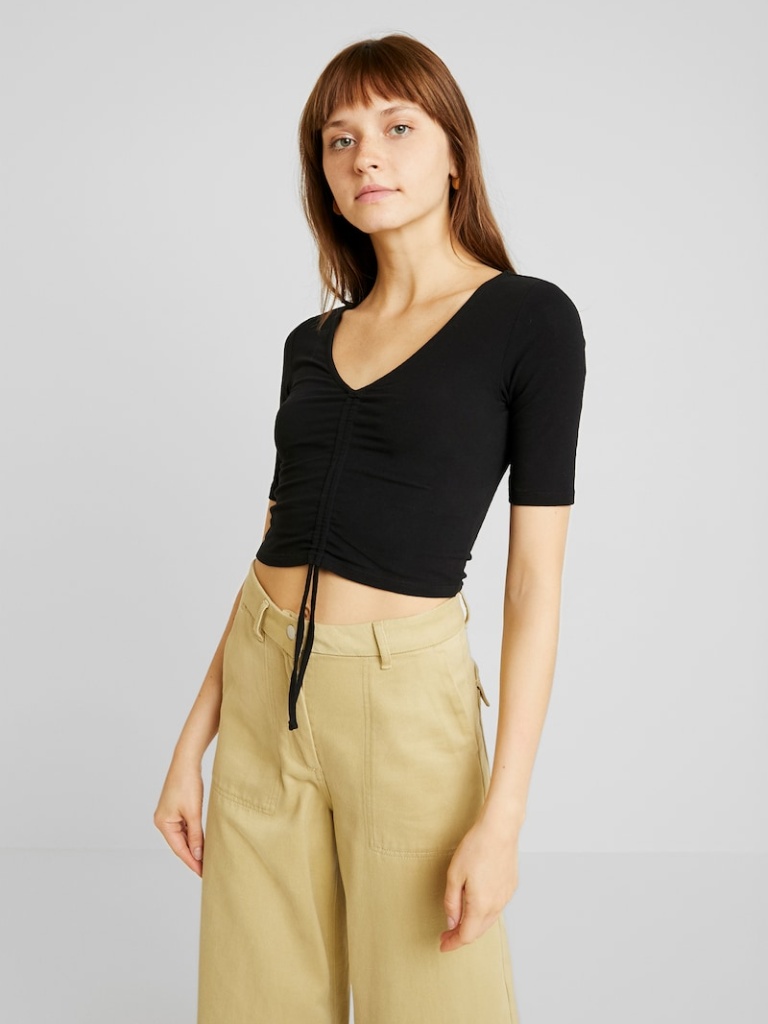
cotton tight short sleeve cropped length Untucked v-neck t-shirt